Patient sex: M
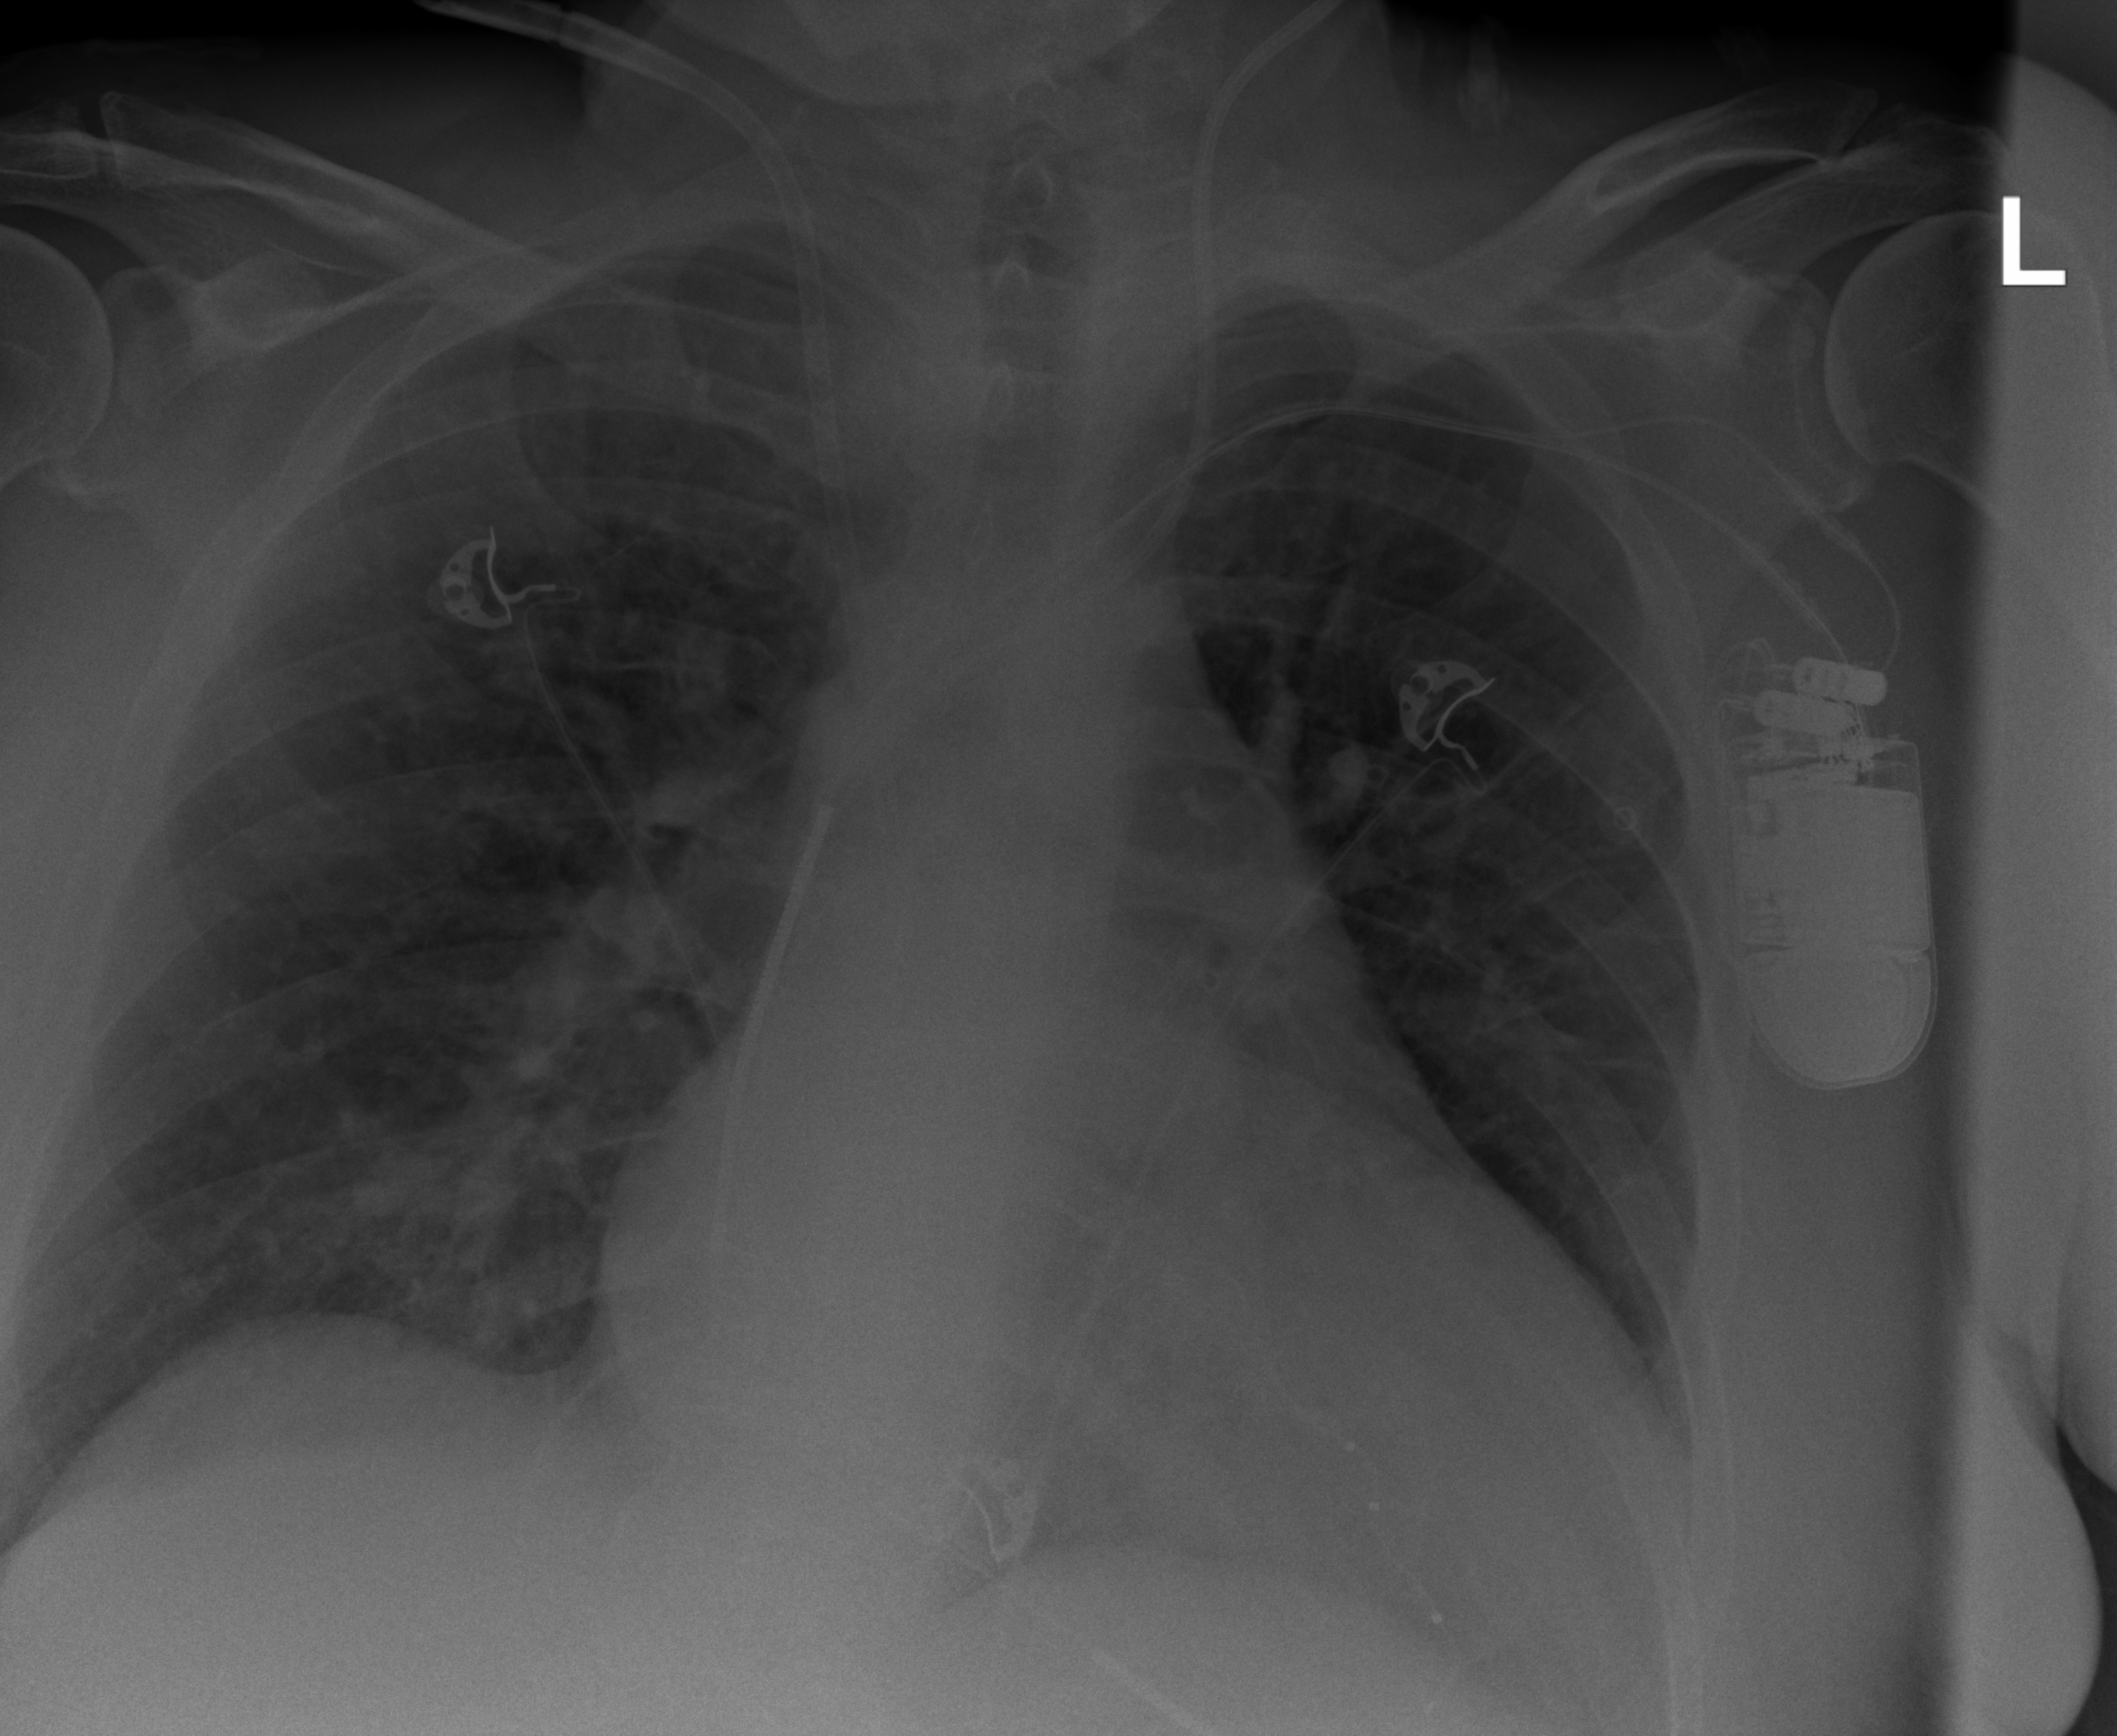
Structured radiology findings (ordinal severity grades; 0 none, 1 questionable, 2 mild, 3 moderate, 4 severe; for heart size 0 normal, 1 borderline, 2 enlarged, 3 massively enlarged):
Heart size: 2
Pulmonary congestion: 2
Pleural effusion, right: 0
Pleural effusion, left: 0
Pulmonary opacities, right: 2
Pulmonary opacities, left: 2
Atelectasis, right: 2
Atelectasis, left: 2